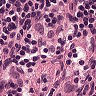
Metastatic tissue present: no